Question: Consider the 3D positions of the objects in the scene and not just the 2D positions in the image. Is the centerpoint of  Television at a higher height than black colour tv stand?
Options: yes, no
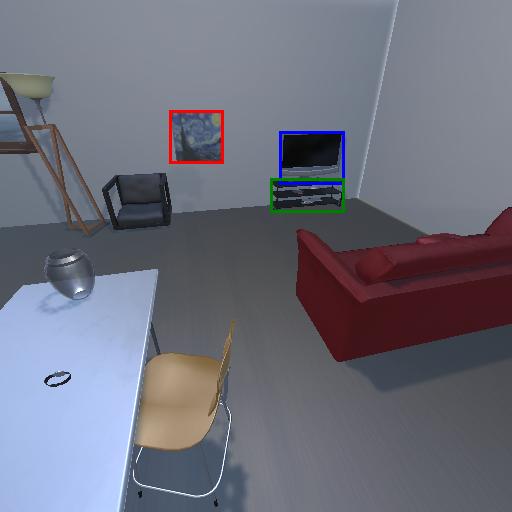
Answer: yes